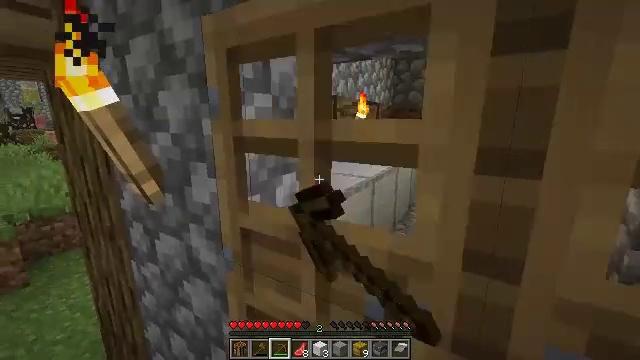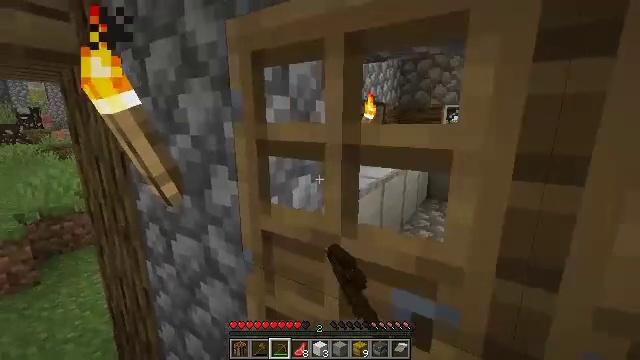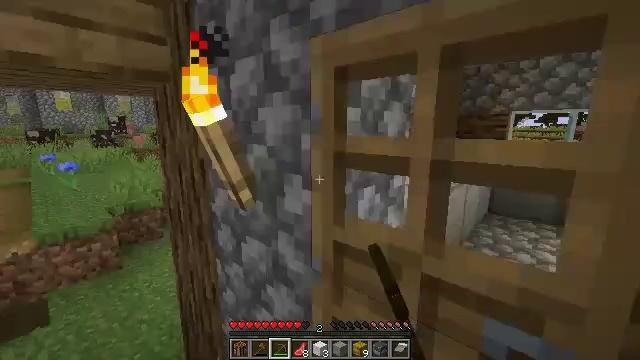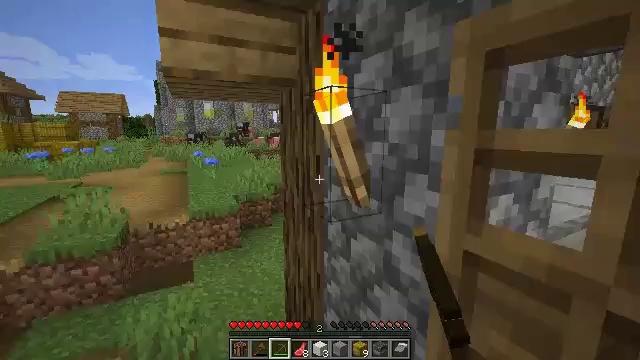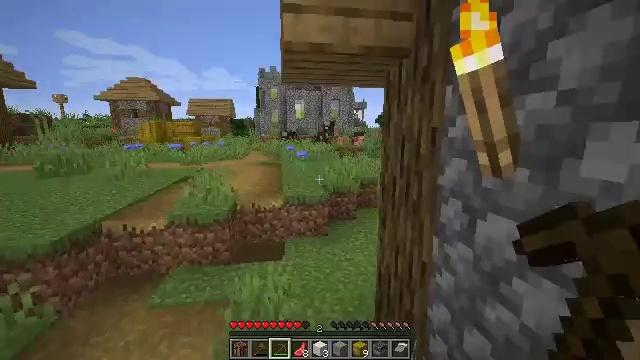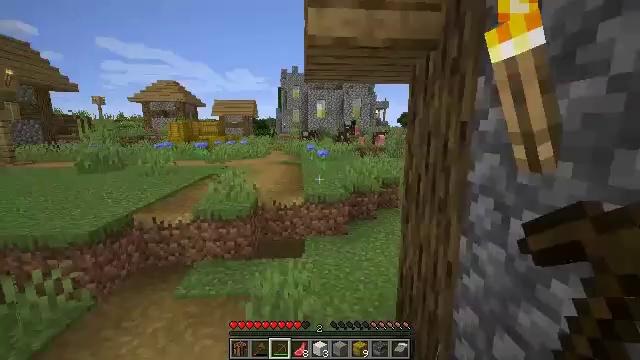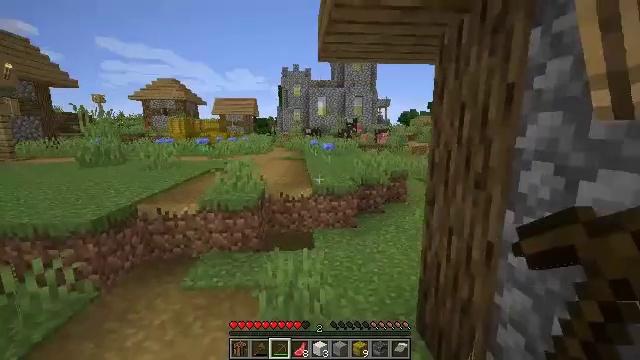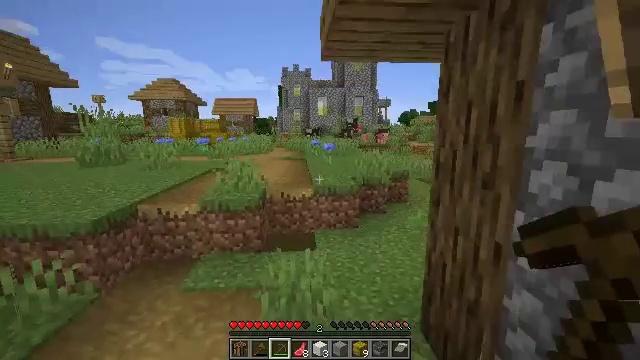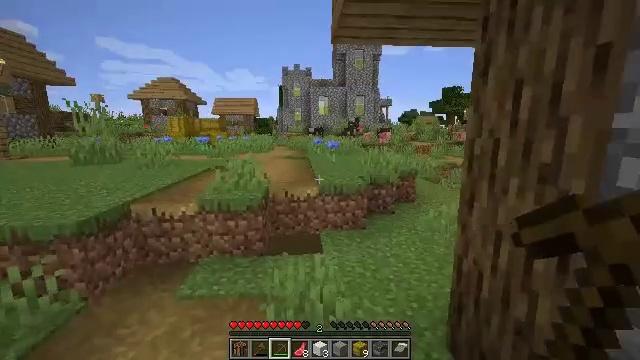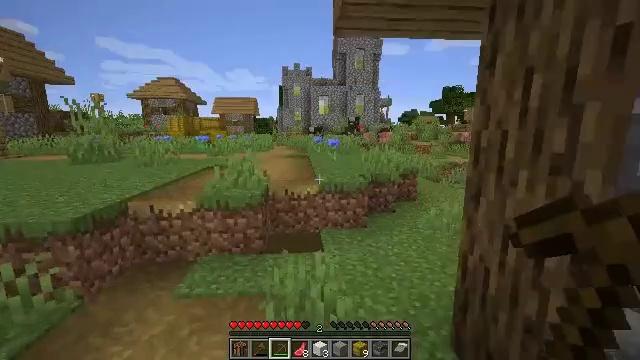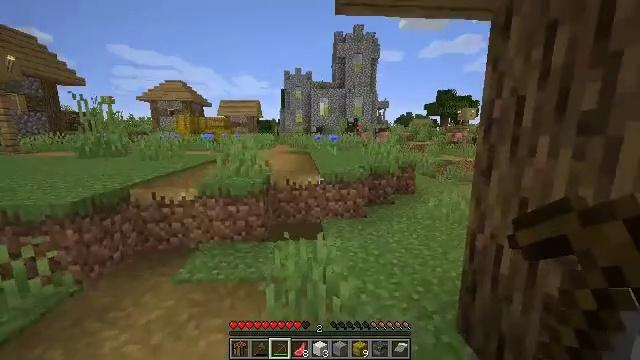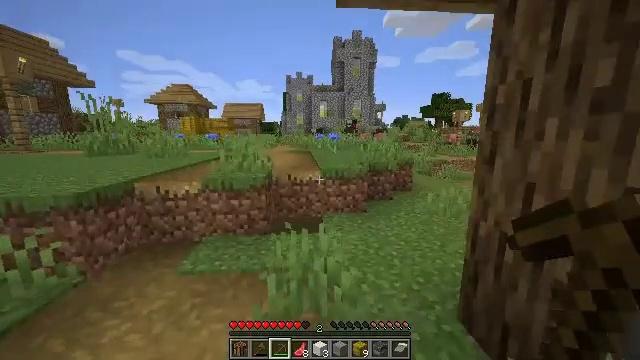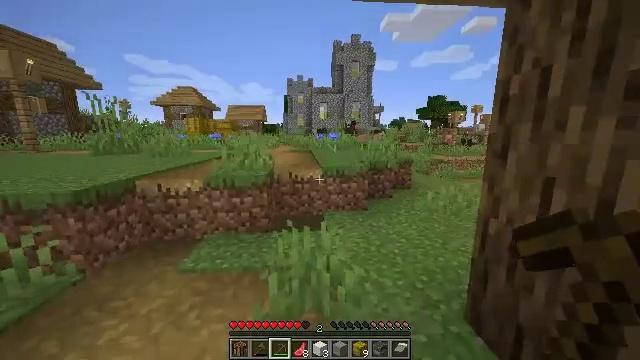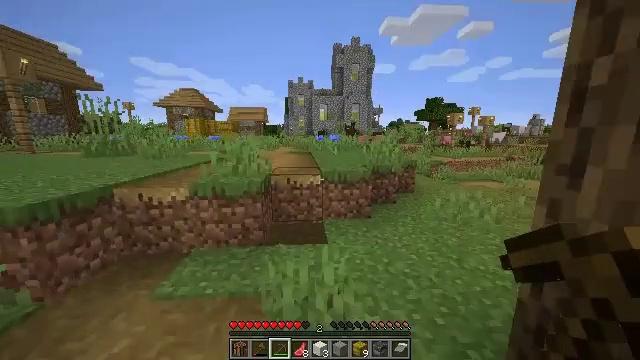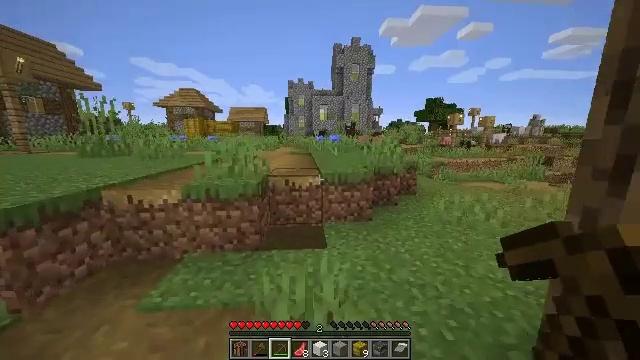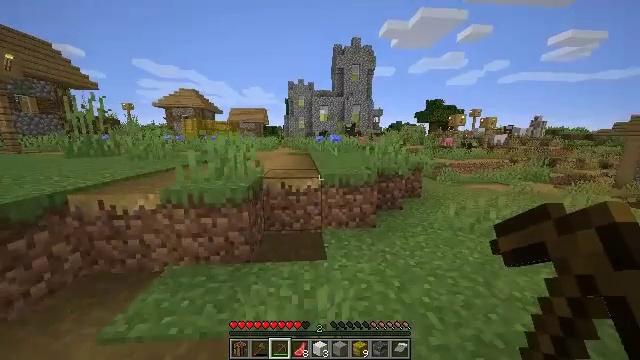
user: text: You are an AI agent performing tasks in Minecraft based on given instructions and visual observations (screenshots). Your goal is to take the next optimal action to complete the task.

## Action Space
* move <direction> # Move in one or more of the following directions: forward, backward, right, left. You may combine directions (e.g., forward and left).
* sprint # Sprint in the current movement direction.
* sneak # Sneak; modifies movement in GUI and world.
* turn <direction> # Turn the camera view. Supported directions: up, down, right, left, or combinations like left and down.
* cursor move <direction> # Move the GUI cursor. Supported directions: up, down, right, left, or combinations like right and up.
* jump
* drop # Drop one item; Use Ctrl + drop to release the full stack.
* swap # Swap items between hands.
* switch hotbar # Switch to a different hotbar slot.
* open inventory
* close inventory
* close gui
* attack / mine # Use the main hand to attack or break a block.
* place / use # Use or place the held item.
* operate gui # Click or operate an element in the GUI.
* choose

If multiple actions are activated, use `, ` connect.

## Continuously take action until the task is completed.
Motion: motion action
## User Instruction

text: Collect books by breaking the bookshelf.
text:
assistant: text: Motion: move left
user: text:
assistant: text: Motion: move left, turn left and up
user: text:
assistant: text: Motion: move left, turn left
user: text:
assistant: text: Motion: move left, turn left
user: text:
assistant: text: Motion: move forward and move left, turn left
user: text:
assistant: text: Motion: move forward
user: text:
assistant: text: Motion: move forward
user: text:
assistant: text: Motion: move forward
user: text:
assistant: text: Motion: move forward, sprint
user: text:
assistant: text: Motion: move forward, sprint
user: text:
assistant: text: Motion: move forward, sprint
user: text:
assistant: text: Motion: move forward, sprint
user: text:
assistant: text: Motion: move forward
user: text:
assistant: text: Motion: move forward
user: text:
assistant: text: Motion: move forward
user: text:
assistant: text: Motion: move forward
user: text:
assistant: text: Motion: move forward
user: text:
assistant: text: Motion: move forward
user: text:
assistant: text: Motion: move forward
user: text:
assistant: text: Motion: move forward
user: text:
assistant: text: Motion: move forward
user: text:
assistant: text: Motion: move forward, jump
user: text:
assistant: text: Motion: move forward, jump
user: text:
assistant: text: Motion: move forward, jump
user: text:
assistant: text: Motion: move forward, jump
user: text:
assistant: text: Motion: move forward, jump
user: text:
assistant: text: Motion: move forward, jump
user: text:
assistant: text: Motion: move forward, jump
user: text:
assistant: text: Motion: move forward, jump
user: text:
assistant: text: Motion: move forward, turn right and up, jump